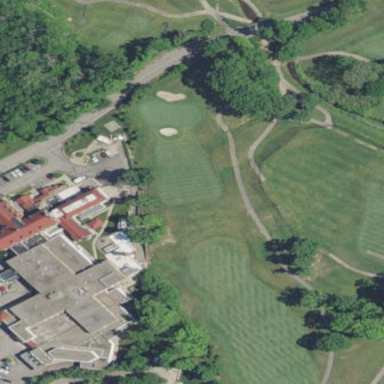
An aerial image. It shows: Grassy area designated as golf fairway.